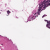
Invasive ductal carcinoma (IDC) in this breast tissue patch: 0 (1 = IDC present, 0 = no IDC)